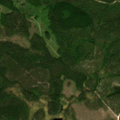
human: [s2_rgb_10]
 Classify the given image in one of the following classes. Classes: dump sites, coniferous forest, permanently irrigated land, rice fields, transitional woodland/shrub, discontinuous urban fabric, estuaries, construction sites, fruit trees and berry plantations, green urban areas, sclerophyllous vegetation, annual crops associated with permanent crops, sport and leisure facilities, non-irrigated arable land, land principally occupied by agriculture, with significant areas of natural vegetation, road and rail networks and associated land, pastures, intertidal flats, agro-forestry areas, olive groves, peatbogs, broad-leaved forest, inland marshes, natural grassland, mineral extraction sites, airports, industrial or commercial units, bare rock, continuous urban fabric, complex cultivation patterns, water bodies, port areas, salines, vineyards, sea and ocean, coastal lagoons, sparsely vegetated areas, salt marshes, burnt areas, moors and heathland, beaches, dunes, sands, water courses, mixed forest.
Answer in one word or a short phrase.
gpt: coniferous forest, transitional woodland/shrub